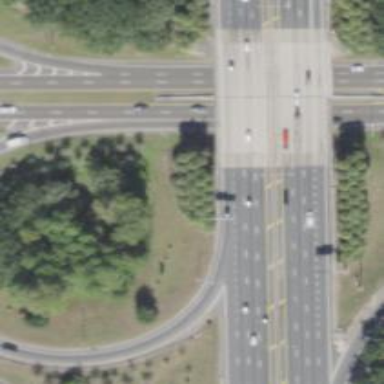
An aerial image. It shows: Motorway junction.